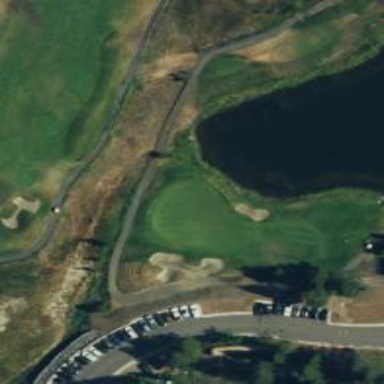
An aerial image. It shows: View of golf hole.